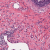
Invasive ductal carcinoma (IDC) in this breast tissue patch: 0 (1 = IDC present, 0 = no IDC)